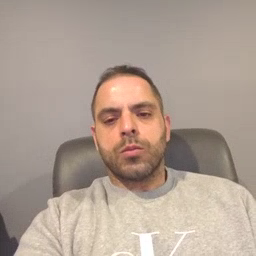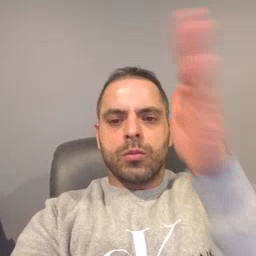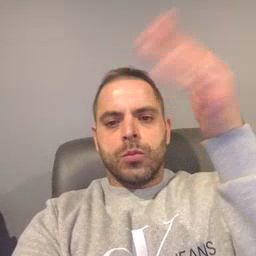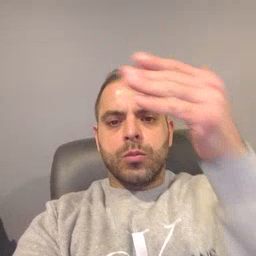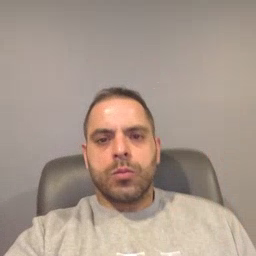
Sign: flag